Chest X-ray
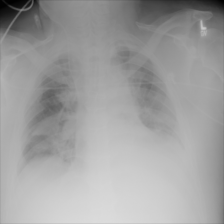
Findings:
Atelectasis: positive
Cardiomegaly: negative
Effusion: negative
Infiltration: negative
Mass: negative
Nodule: negative
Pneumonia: negative
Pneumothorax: negative
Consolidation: negative
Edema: negative
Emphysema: negative
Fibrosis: negative
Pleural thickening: negative
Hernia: negative